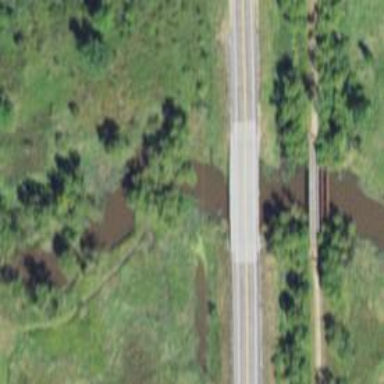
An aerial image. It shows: Primary highway bridge.